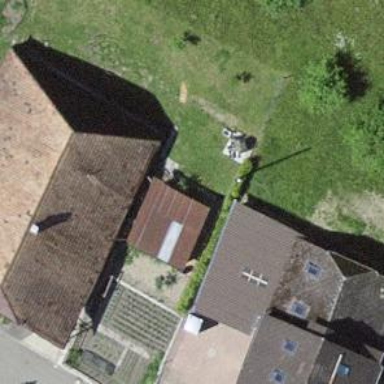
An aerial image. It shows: Farm building.